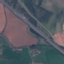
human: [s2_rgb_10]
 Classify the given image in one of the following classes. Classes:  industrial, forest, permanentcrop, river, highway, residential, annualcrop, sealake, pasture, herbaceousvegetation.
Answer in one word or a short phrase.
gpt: Highway